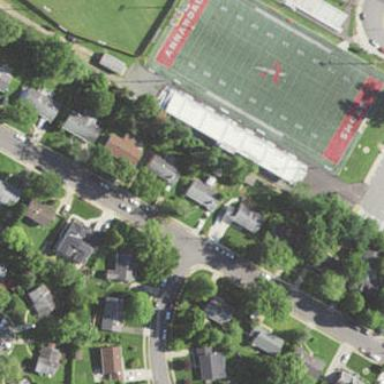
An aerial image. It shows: American football pitch with artificial turf.